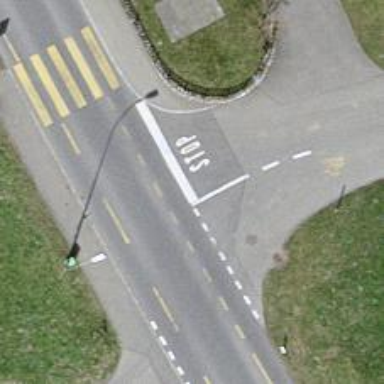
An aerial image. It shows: Stop road.